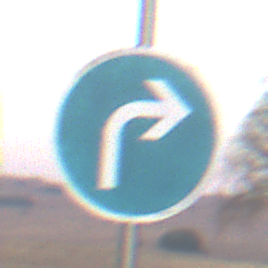
Verkehrszeichen: VorgeschriebeneFahrtrichtungRechts
Umgebung: Outdoor, Nature
Tageszeit: SunriseSunset
Wetter: Clear
Licht: Natural
Jahreszeit: Winter
Kontrast: LowContrast